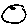
Label: moon